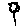
Label: flower